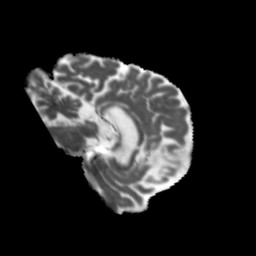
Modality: MD
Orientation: sagittal
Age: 66
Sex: female
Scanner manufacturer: siemens
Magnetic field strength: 3 T
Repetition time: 5.47 s
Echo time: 0.0854 s